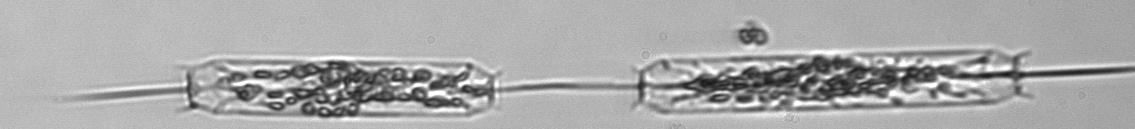
Label: Ditylum_brightwellii